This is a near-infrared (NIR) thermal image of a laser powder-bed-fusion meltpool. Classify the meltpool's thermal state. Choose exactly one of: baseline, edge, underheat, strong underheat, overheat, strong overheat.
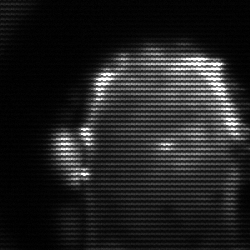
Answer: baseline